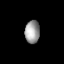
Tissue: lung
Cell type: Endothelial cells
Senescence score: 0.5498
Nuclear area (px): 330
Mean DAPI intensity: 155.739